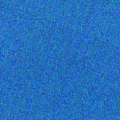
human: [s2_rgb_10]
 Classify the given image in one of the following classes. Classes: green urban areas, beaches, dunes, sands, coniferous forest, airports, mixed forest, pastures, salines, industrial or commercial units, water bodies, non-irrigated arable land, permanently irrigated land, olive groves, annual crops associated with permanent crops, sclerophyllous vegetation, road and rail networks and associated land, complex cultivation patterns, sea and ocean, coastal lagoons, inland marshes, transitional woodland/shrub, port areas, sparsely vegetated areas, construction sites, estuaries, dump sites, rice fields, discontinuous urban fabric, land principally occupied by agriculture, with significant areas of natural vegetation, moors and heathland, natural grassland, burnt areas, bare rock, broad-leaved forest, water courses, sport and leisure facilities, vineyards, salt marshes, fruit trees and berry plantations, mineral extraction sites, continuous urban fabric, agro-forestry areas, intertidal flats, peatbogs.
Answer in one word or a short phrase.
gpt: sea and ocean